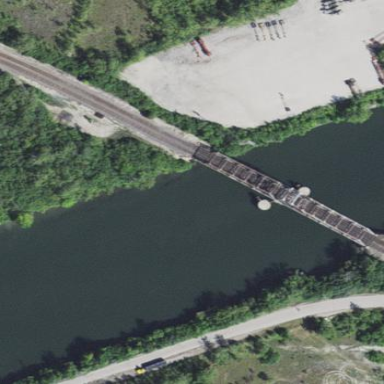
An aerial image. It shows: Man-made bridge.